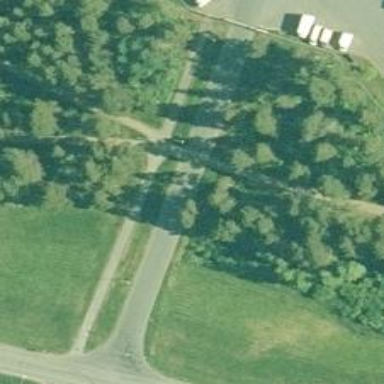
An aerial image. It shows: Marked road crossing.